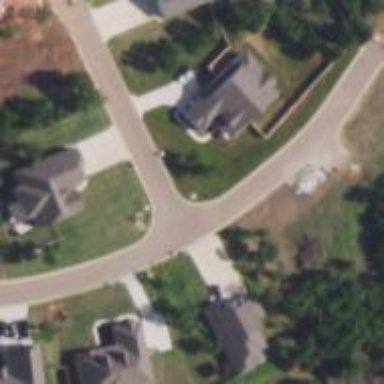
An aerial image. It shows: Residential road.